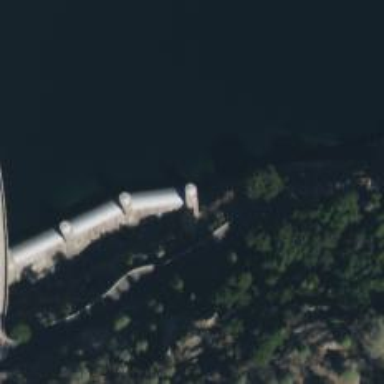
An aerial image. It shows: Dam along waterway.